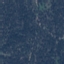
Land use / land cover class: Forest